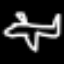
Label: airplane